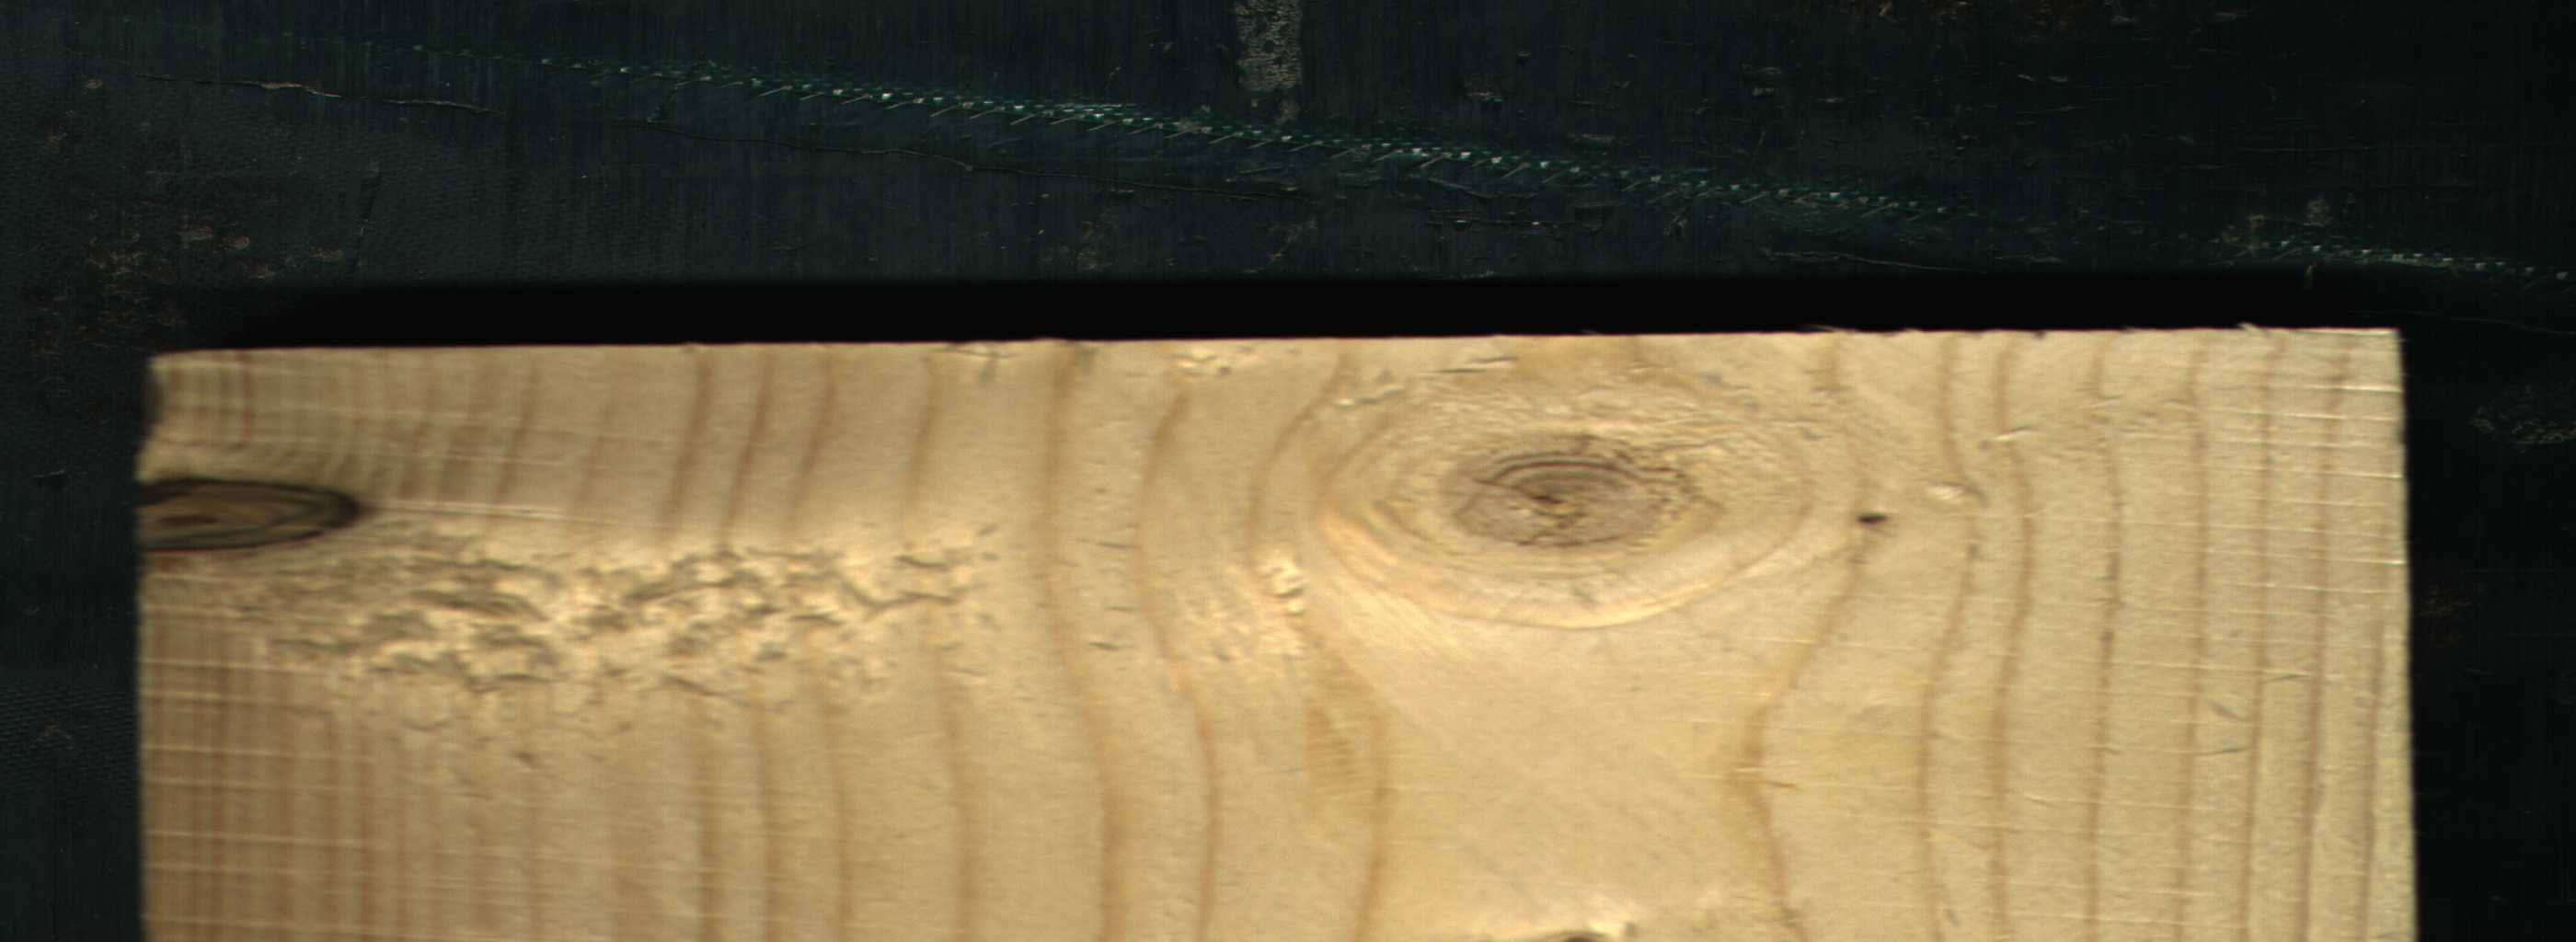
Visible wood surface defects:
Dead_Knot
Live_Knot